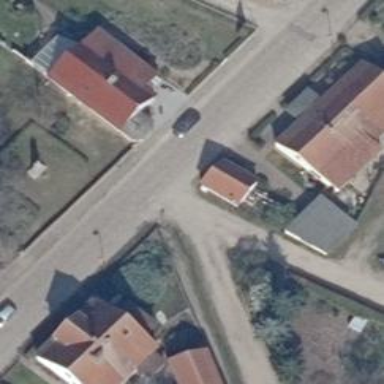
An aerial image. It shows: Residential road with sidewalk on the left.